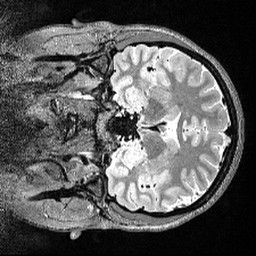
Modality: T2w
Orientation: coronal
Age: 30
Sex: female